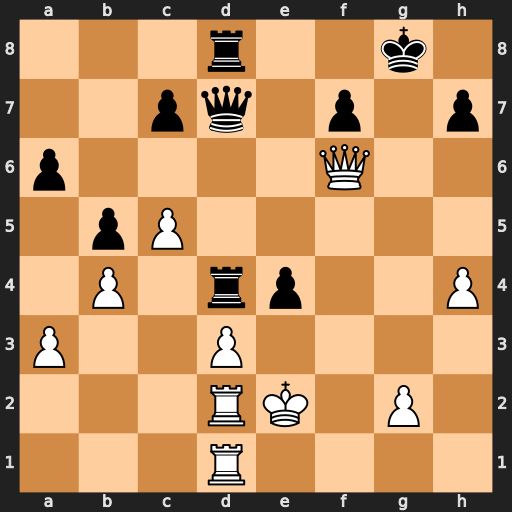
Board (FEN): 3r2k1/2pq1p1p/p4Q2/1pP5/1P1rp2P/P2P4/3RK1P1/3R4
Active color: w
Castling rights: -
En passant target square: -
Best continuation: Qg5+ Kf8 dxe4 Rxd2+ Rxd2 Qxd2+ Qxd2 Rxd2+ Kxd2